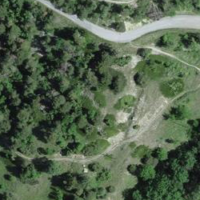
EUNIS habitat code: 52
Species observed at this site:
Prunus mahaleb
Mantis religiosa